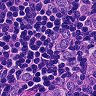
Metastatic tissue present: yes